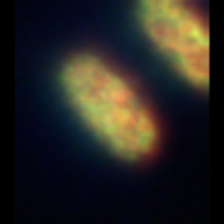
Taxon: Thalassiosira
Group: Diatoms